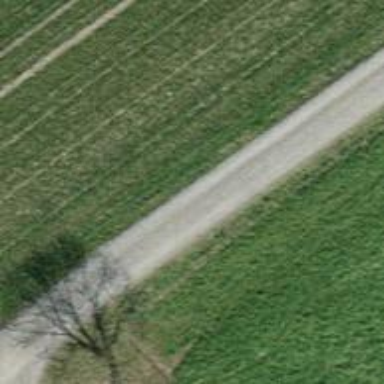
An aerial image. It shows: Agricultural track with compacted grade 2 surface suitable for agricultural vehicles.